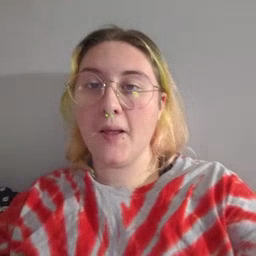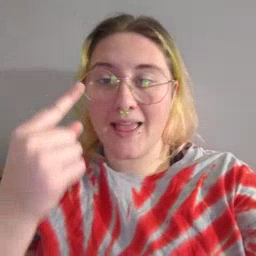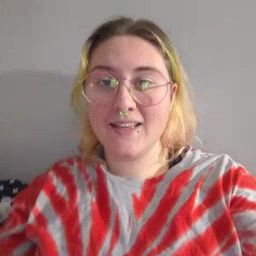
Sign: penny